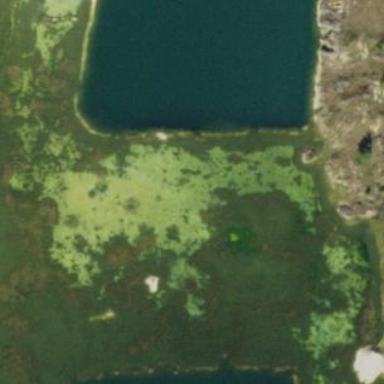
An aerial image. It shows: Marshy wetland area.